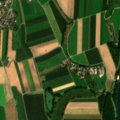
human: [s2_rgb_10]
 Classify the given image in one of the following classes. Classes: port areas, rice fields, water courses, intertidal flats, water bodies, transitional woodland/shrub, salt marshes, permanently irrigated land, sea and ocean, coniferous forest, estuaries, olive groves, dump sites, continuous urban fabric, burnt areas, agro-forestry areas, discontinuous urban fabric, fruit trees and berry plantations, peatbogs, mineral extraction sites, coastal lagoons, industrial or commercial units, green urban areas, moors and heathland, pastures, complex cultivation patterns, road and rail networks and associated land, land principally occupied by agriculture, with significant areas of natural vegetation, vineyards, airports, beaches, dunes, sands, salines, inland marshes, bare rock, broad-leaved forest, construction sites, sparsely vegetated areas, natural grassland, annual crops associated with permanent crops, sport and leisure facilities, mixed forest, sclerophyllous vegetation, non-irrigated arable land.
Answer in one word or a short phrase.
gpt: discontinuous urban fabric, non-irrigated arable land, complex cultivation patterns, mixed forest, transitional woodland/shrub